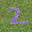
Label: 2